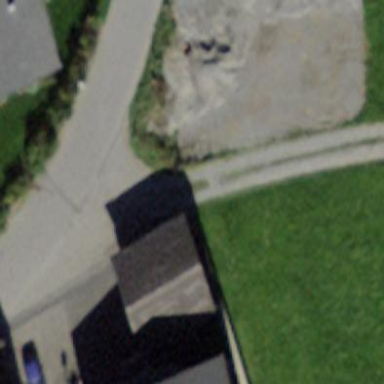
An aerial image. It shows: Garage building.